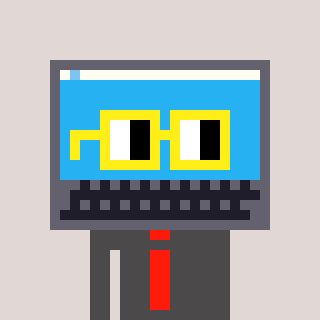
a pixel art character with square yellow glasses, a laptop-shaped head and a grayscale-colored body on a warm background